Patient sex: F
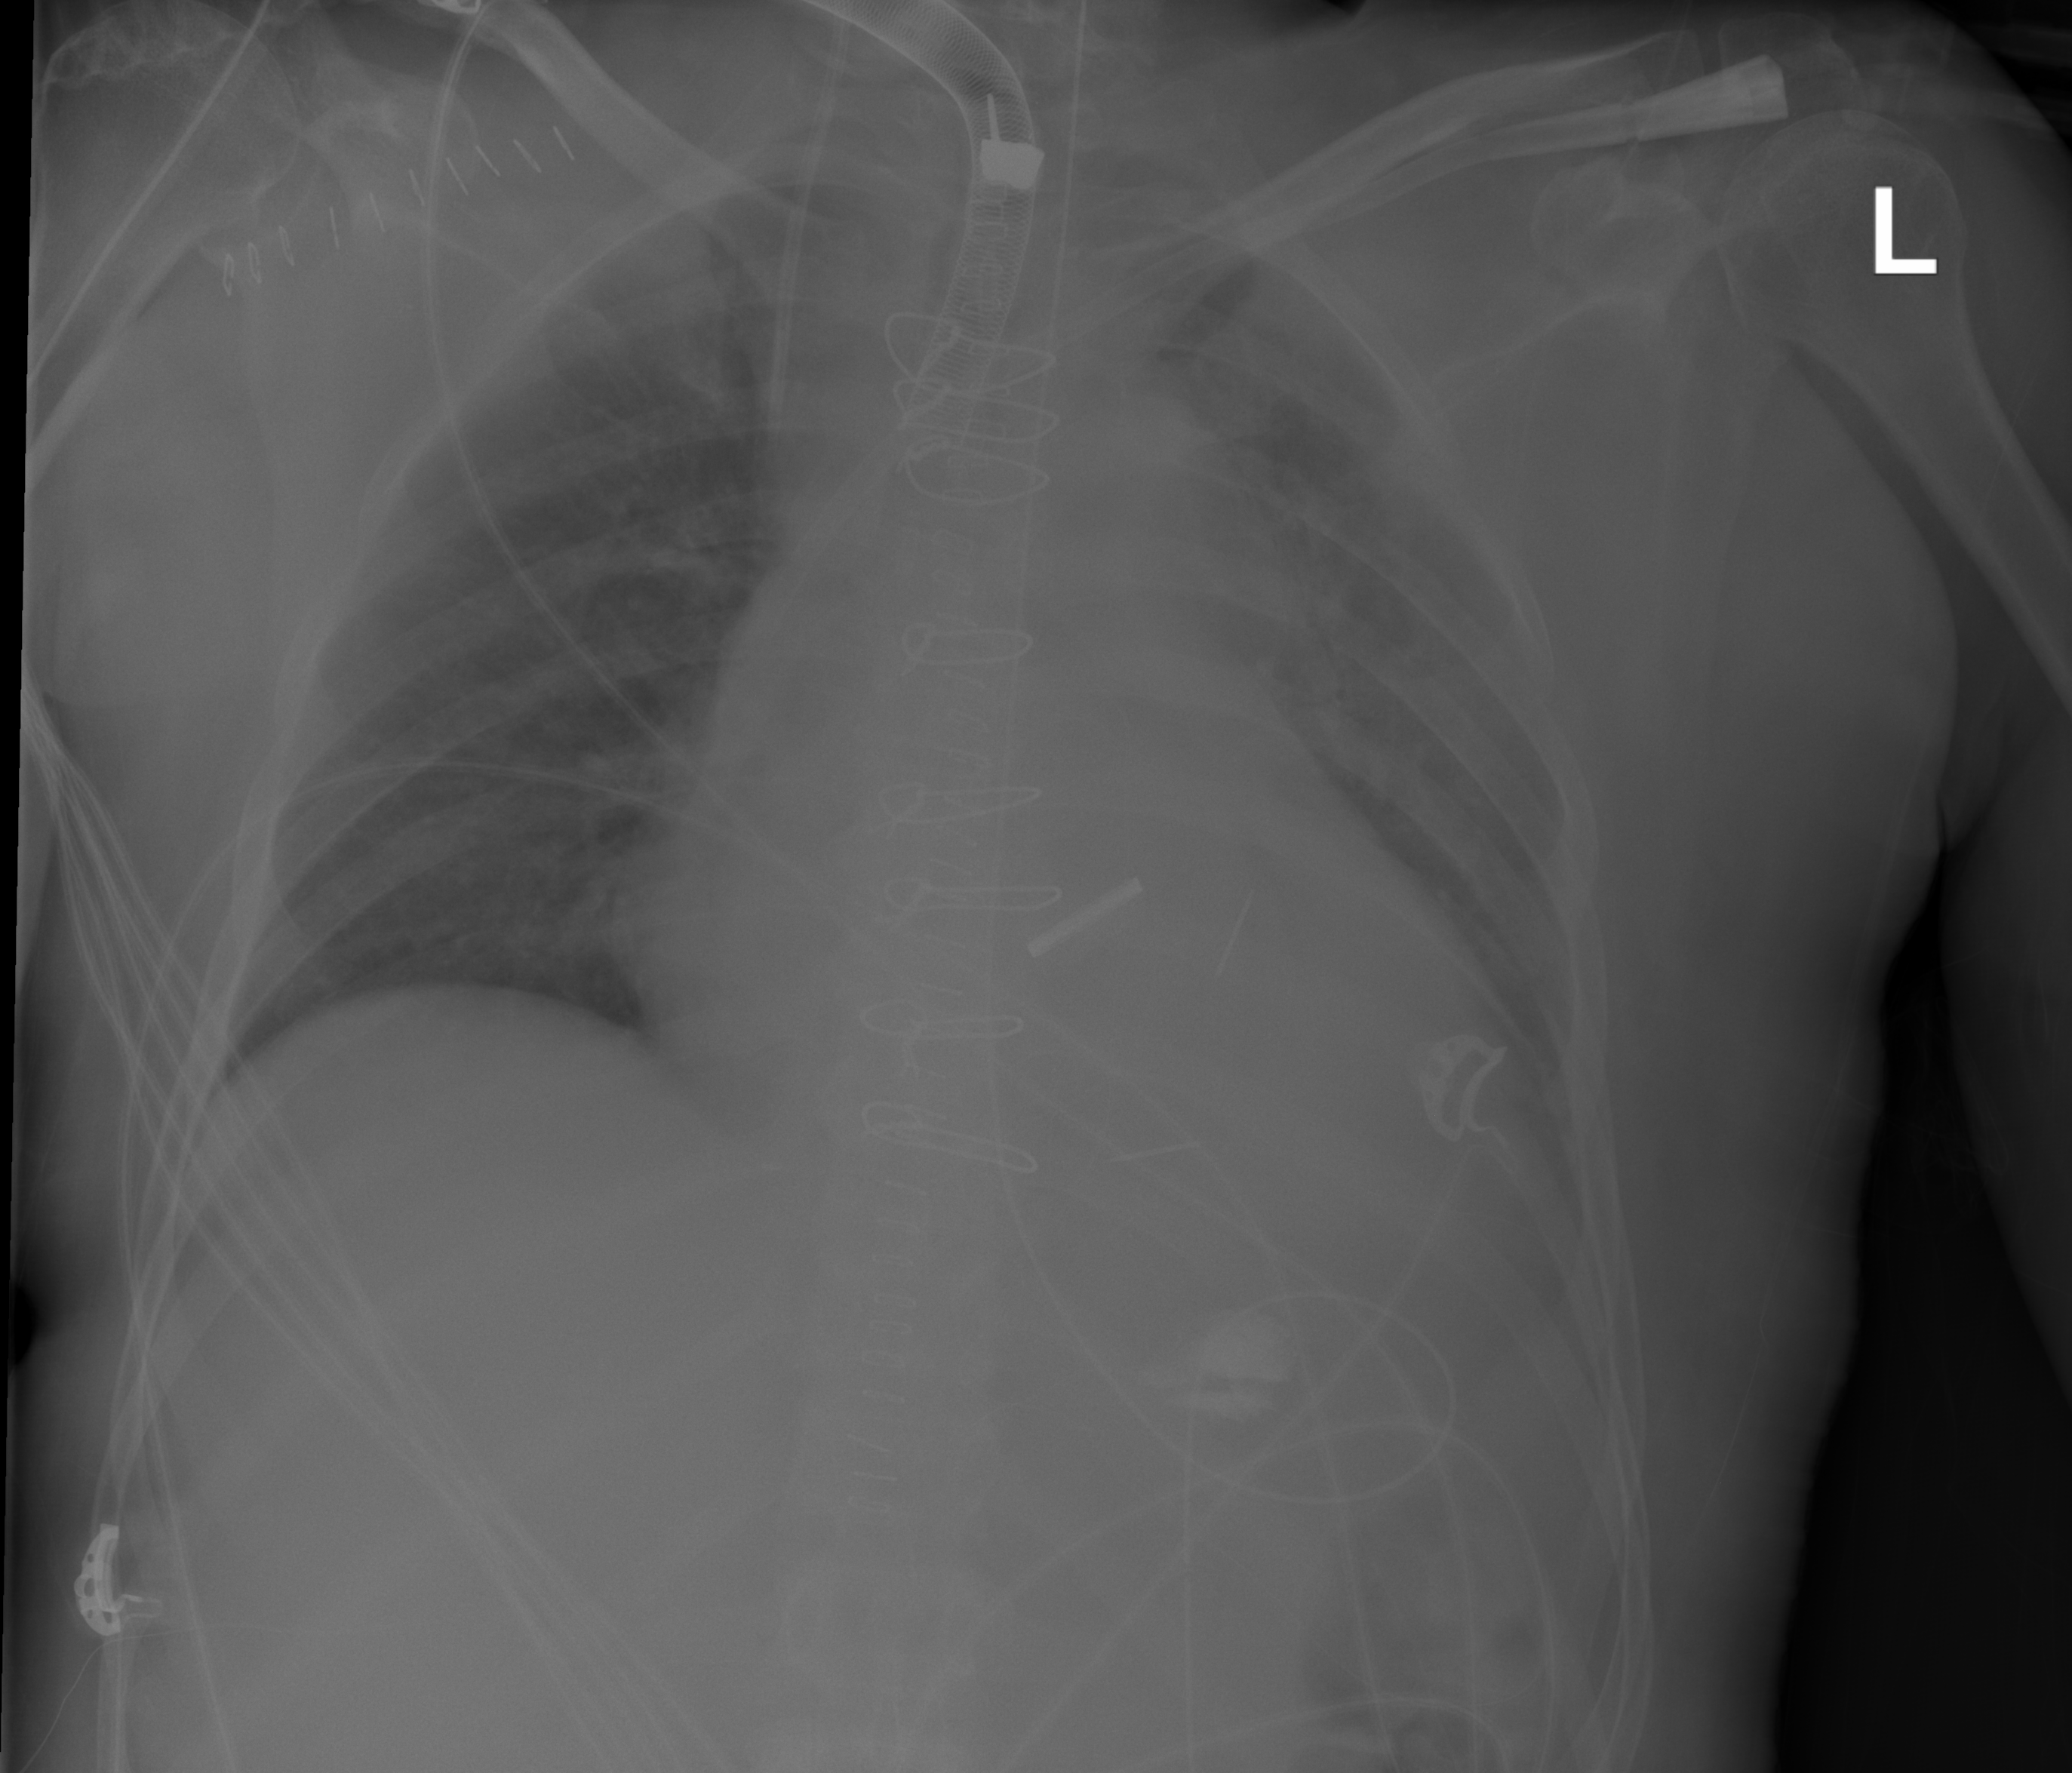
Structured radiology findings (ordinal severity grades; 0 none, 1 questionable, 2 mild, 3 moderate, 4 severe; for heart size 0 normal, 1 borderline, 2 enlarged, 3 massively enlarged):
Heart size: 2
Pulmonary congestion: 2
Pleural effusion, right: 0
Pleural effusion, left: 2
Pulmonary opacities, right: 0
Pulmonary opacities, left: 0
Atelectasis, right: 0
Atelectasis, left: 2